Field crop: maize
Growth stage: 1
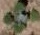
Species: chenopodium